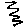
Label: zigzag